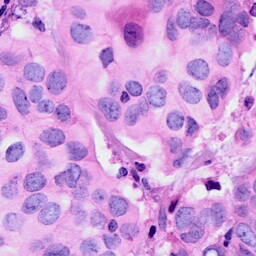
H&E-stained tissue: Breast